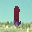
Label: 1